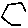
Label: hexagon